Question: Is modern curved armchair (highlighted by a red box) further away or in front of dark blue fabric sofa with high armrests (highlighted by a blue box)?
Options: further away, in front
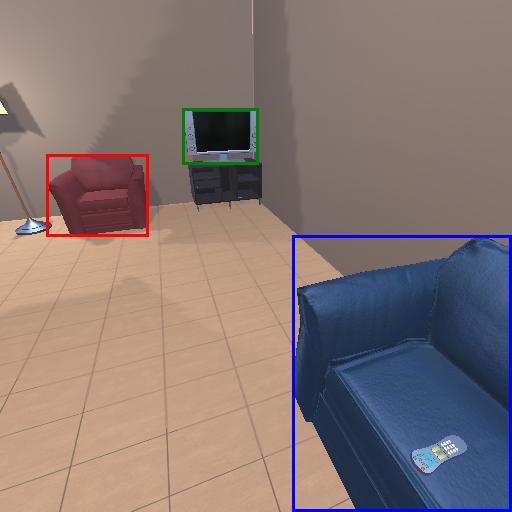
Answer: further away